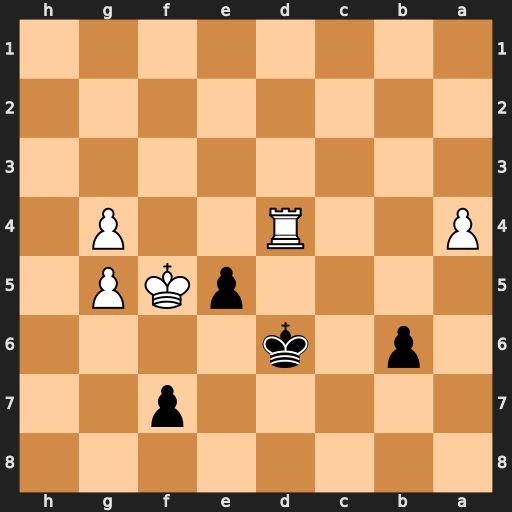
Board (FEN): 8/5p2/1p1k4/4pKP1/P2R2P1/8/8/8
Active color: b
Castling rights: -
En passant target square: -
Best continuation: exd4 g6 fxg6+ Ke4 Kc5